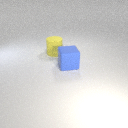
large yellow rubber cylinder to the left of large blue rubber cube